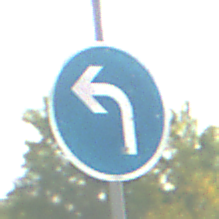
Verkehrszeichen: VorgeschriebeneFahrtrichtungLinks
Umgebung: Outdoor, RoadRail
Tageszeit: MorningAfternoon
Wetter: PartlyCloudy
Licht: Natural
Jahreszeit: NotSpecified
Kontrast: HighContrast